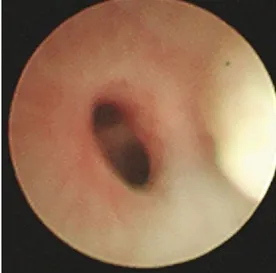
(A) Bronchoscopy showing severe stenosis at the distal tracheal and juxa-tacarinal location.
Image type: endoscopy (airway_endoscopy)